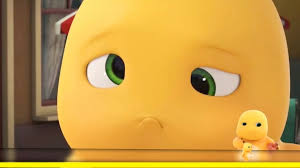
Label: nailong